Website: walmart
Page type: cart
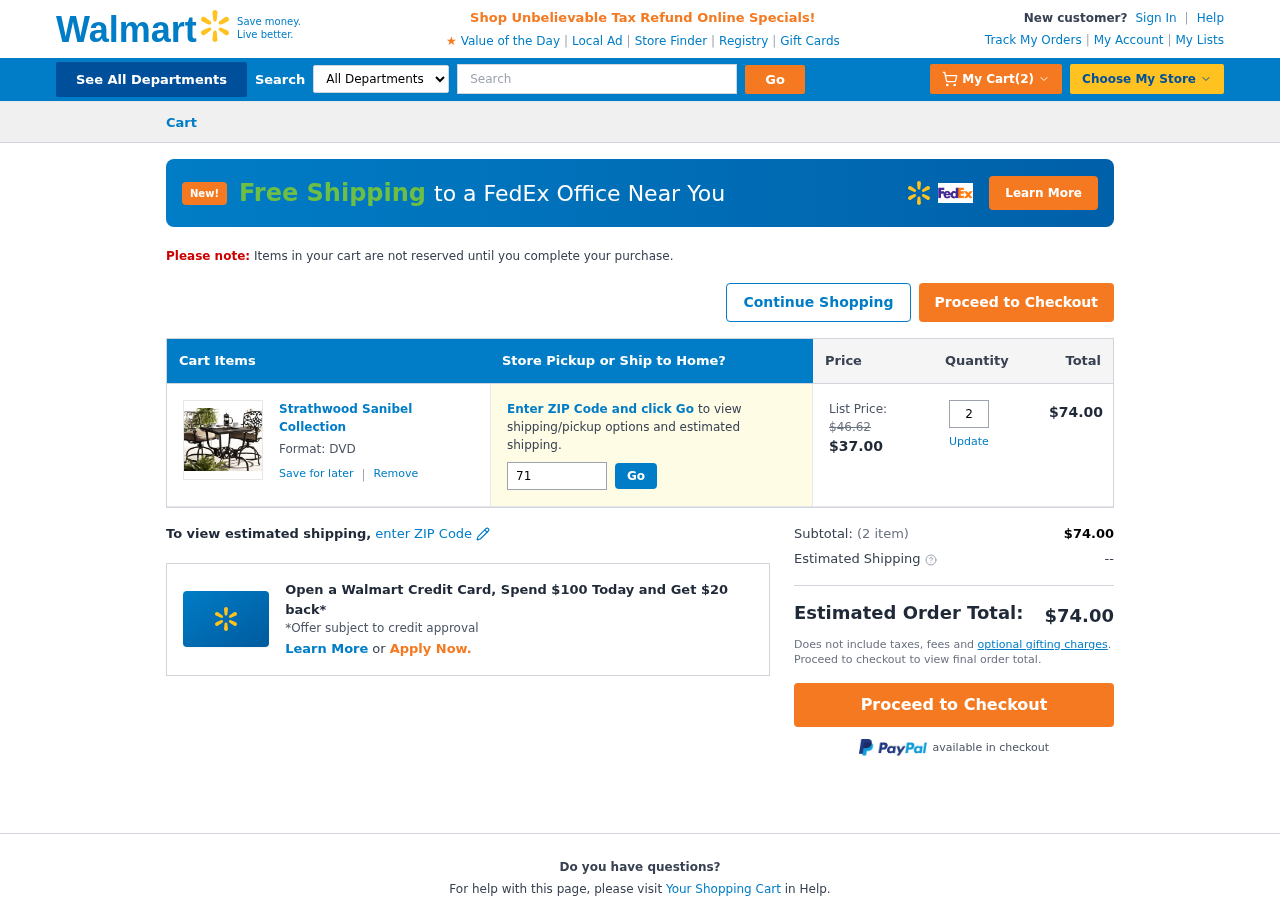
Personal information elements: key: PII_POSTCODE
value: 71836
Product elements: key: PRODUCT1_NAME
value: Strathwood Sanibel Collection
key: PRODUCT1_PRICE
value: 37
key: PRODUCT1_QUANTITY
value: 2
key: PRODUCT1_ORIGINAL_PRICE
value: $46.62
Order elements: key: ORDER_NUM_ITEMS
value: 2
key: ORDER_SUBTOTAL
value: $74.00
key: ORDER_TOTAL
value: $74.00
Search elements: key: HEADER_SEARCH
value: Search